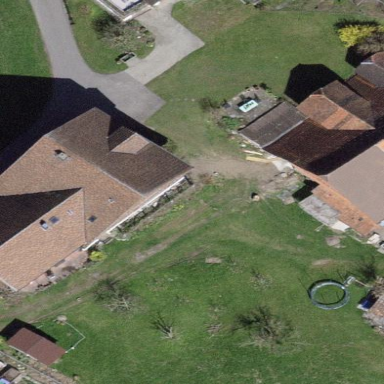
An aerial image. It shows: Farmyard area.